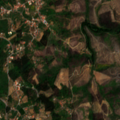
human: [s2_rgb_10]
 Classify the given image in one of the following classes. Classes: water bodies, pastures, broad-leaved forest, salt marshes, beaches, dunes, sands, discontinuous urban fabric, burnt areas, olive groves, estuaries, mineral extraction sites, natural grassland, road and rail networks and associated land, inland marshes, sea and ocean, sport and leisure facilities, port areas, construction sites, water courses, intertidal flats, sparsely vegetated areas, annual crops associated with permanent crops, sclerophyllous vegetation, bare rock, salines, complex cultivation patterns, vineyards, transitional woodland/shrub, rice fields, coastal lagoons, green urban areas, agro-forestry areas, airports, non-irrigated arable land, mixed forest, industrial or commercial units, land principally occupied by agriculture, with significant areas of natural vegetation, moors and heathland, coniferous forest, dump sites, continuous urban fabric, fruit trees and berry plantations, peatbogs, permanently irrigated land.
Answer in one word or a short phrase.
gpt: complex cultivation patterns, burnt areas